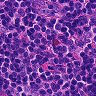
Metastatic tissue present: no